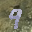
Label: 9